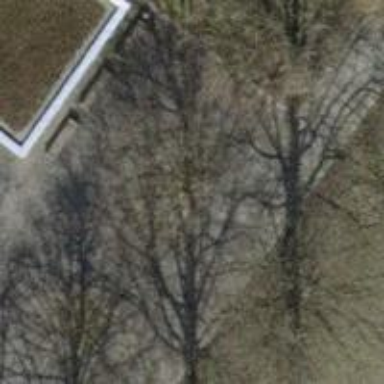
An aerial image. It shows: Urban tree adds touch of nature to the surroundings.